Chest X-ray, AP view. Patient: 59 years old, sex M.
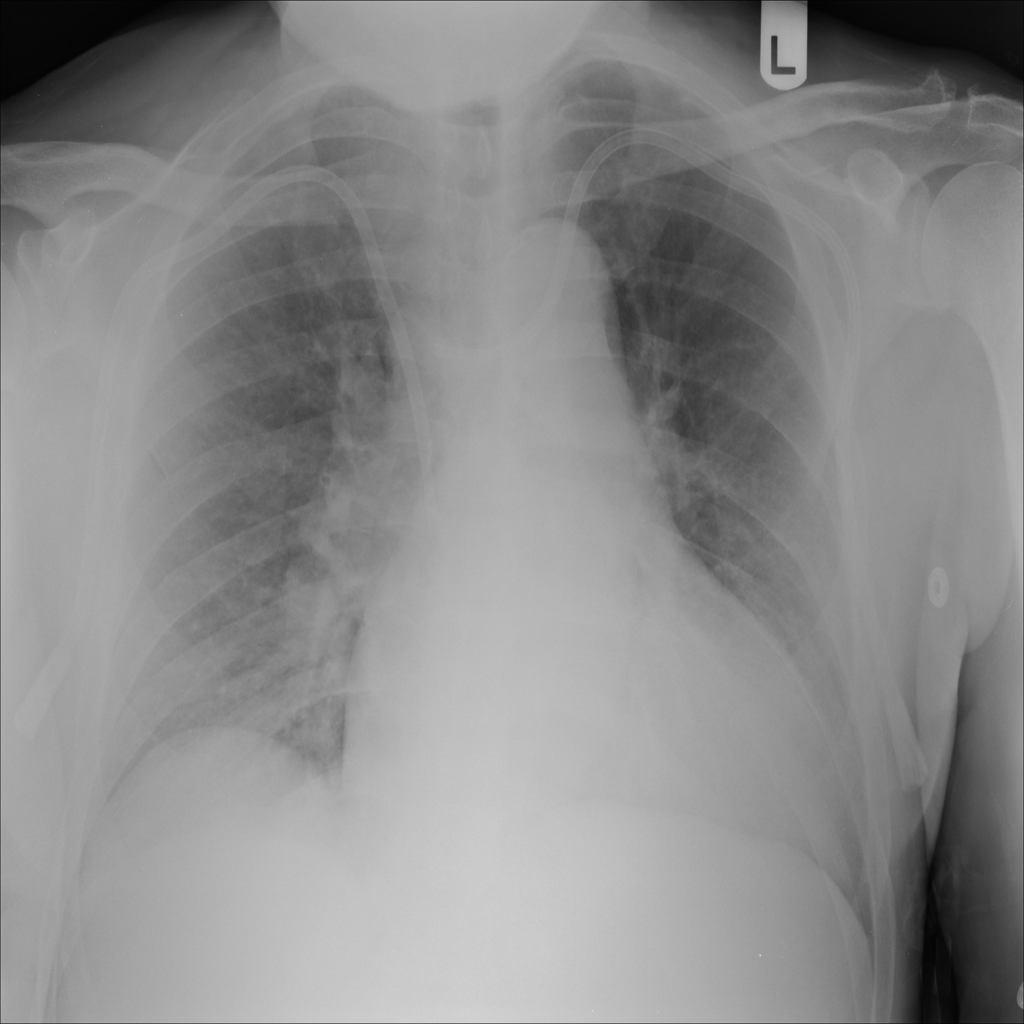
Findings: No Finding